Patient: sex F, age 70
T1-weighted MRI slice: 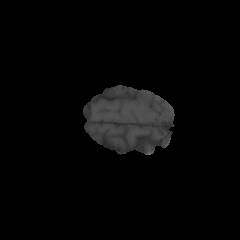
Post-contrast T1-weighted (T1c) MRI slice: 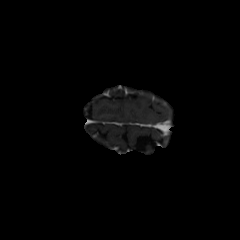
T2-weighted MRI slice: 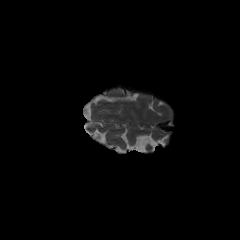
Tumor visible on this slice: no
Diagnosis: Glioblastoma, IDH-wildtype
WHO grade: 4